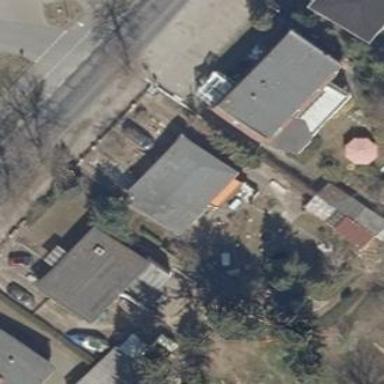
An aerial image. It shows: House with flat roof.